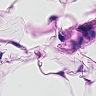
Metastatic tissue present: no